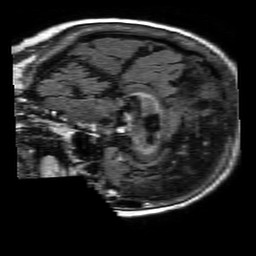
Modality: FLAIR
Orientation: sagittal
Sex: female
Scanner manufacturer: philips
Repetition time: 11 s
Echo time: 0.125 s